Question: this code is an Integral program that calculate functions f(x)
and here .. the function is f(x)= x^2
'''
int main()
{
float integral;
float a=0,b=0;
int n=1024;
float h;
float x;
int i;
float f(float x);
printf("Enter a, b
");
scanf("%f %f" , &a, &b);
printf("Enter n
");
scanf("%d" , &n);
h=(b-a)/n;
integral = (f(a)+f(b))/2;
x=a;
for (i = 0; i <= n-1; n++)
{
x = x + h;
integral = integral + f(x);
}
integral = integral * h ;
printf("with n = %d trapezoids, our esrimate
", n );
printf("of the integral from %f to %f = %f
", a , b , integral);
system("pause");
return 0;
}
float f(float x)
{
return x*x;
}
'''
the output of n always garbage .. i don't know why
where is my wrong ??
the question is stupid
bu i really tired looking for the wrong

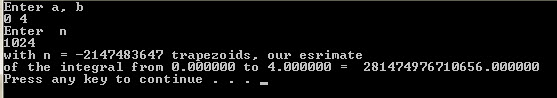
Answer: Here's your error: 'for (i = 0; i <= n-1; n++)'. You increment 'n' instead of 'i'.